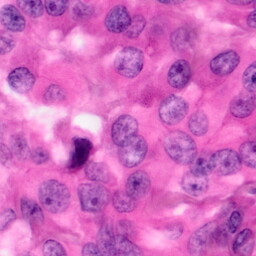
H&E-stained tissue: Pancreatic